Question: How do I add ASP.NET MVC 3 Web Application in Visual Studio 2013?

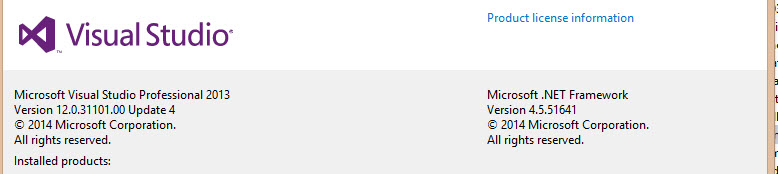
Answer: Sorry. Only MVC4 or newer is <URL>
If you have a project you wish to open in VS2013, you need to <URL>